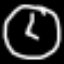
Label: clock